Question: I am currently unable to authorize users using AWS iOS SDK V2 using Facebook and Google+ as the provider.
I'm not sure if its my setup on the AWS Developer Console, or whether its the code.
This is the role policy for the identity pools:
'''
{
"Version": "2012-10-17",
"Statement": [{
"Action": [
"mobileanalytics:PutEvents",
"cognito-sync:*"
],
"Effect": "Allow",
"Resource": ["*"]
}]
'''
I do receive an unauthorized Cognito ID but when I try to use either Facebook or Google+ provider authentication, it does not work.

Once the Facebook login returns I can successfully use the user properties to extract the profile picture, name and email address. I then get the token (yes it is a very long string of characters) from the Facebook session and use it in the deviceID class:
'''
- (void)loginViewFetchedUserInfo:(FBLoginView *)loginView
user:(id<FBGraphUser>)user {
//Populate viewcontoller with Facebook data
self.profilePictureView.profileID = user.id;
NSRange range = [user.name rangeOfString:@" "];
self.firstName.text = [user.name substringToIndex:range.location];
self.lastName.text = [user.name substringFromIndex:range.location+1];
self.emailAddress.text = [user objectForKey:@"email"];
//Get Facebook token, set then get Cognito device ID - in DeviceId class
NSString *token = FBSession.activeSession.accessTokenData.accessToken;
DeviceId *myDeviceId = [DeviceId sharedInstance];
cognitoDeviceId = [myDeviceId setFacebookToken:token];
'''
}
The DeviceID class implementation is shown below:
'''
#import "DeviceId.h"
#import <AWSiOSSDKv2/AWSCore.h>
#import <AWSCognitoSync/Cognito.h>
@implementation DeviceId
static NSString *cognitoId;
static DeviceId *_sharedInstance;
static AWSCognitoCredentialsProvider *credentialsProvider;
static AWSServiceConfiguration *configuration;
+ (DeviceId *) sharedInstance
{
if (!_sharedInstance)
{
_sharedInstance = [[DeviceId alloc] init];
}
return _sharedInstance;
}
- (NSString *) getDeviceId
{
return cognitoId;
}
- (void) setDeviceId
{
/*
* AWS Cognito
*/
credentialsProvider = [AWSCognitoCredentialsProvider
credentialsWithRegionType:AWSRegionUSEast1
accountId:@"(accountID"
identityPoolId:@"(identityPool)"
unauthRoleArn:@"arn:aws:iam::(accountID):role/Cognito_(app)UsersUnauth_DefaultRole"
authRoleArn:@"arn:aws:iam::(accountID):role/Cognito_(app)UsersAuth_DefaultRole"];
configuration = [AWSServiceConfiguration configurationWithRegion:AWSRegionUSEast1
credentialsProvider:credentialsProvider];
[AWSServiceManager defaultServiceManager].defaultServiceConfiguration = configuration;
// Retrieve the cognito ID.
cognitoId = credentialsProvider.identityId;
if (!cognitoId) {
UIAlertView *alert = [[UIAlertView alloc] initWithTitle:@"Identification Error"
message:@"Error on User Account."
delegate:nil
cancelButtonTitle:@"OK"
otherButtonTitles:nil];
[alert show];
}
}
-(NSString *)setFacebookToken:(NSString*)token {
credentialsProvider.logins = @{ @(AWSCognitoLoginProviderKeyFacebook): token };
[self setDeviceId];
return cognitoId;
}
-(NSString *)setGooglePlusToken:(NSString*)token {
credentialsProvider.logins = @{ @(AWSCognitoLoginProviderKeyGoogle): token };
[self setDeviceId];
return cognitoId;
}
@end
'''
I get no error message and the dashboard above never shows an authenticated user. The CognitoID never changes its value. Can someone tell me where the issue is?
'''
#import "DeviceId.h"
#import <AWSiOSSDKv2/AWSCore.h>
#import <AWSCognitoSync/Cognito.h>
@implementation DeviceId
{
__block NSString *tempCognitoId;
}
static NSString *cognitoId;
static DeviceId *_sharedInstance;
static AWSCognitoCredentialsProvider *credentialsProvider;
static AWSServiceConfiguration *configuration;
+ (DeviceId *) sharedInstance
{
if (!_sharedInstance)
{
_sharedInstance = [[DeviceId alloc] init];
}
return _sharedInstance;
}
- (NSString *) getDeviceId
{
return cognitoId;
}
- (void) setDeviceId
{
/*
* AWS Cognito
*/
credentialsProvider = [AWSCognitoCredentialsProvider
credentialsWithRegionType:AWSRegionUSEast1
identityPoolId:@"Identity Pool ID"];
configuration = [AWSServiceConfiguration
configurationWithRegion:AWSRegionUSEast1
credentialsProvider:credentialsProvider];
[AWSServiceManager defaultServiceManager].defaultServiceConfiguration = configuration;
BFTask *taskIdentity = [[credentialsProvider refresh] continueWithBlock:^id(BFTask *task){
if (task.error == nil)
{
tempCognitoId = credentialsProvider.identityId;
NSLog(@"cognitoId: %@", cognitoId);
}
else
{
NSLog(@"Error : %@", task.error);
}
return nil;
}];
[taskIdentity waitUntilFinished];
cognitoId = tempCognitoId;
}
-(NSString *)setFacebookToken:(NSString*)token {
credentialsProvider.logins = @{ @(AWSCognitoLoginProviderKeyFacebook): token };
BFTask *taskIdentity = [[credentialsProvider refresh] continueWithBlock:^id(BFTask *task){
if (task.error == nil)
{
tempCognitoId = credentialsProvider.identityId;
NSLog(@"cognitoId: %@", tempCognitoId);
}
else
{
NSLog(@"Error : %@", task.error);
}
return nil;
}];
[taskIdentity waitUntilFinished];
cognitoId = tempCognitoId;
return cognitoId;
}
-(NSString *)setGooglePlusToken:(NSString*)token {
credentialsProvider.logins = @{ @(AWSCognitoLoginProviderKeyGoogle): token };
BFTask *taskIdentity = [[credentialsProvider getIdentityId] continueWithBlock:^id(BFTask *task){
if (task.error == nil)
{
tempCognitoId = credentialsProvider.identityId;
NSLog(@"cognitoId: %@", tempCognitoId);
}
else
{
NSLog(@"Error : %@", task.error);
}
return nil;
}];
[taskIdentity waitUntilFinished];
cognitoId = tempCognitoId;
return cognitoId;
}
@end
'''
I do realize that some may consider waiting for completion is bad practice but I need to be sure for testing purposes that cognitoId is returned "synchronously". After modifying the Facebook App ID, using this method the cognitoID is returned.
'''
- (void)finishedWithAuth:(GTMOAuth2Authentication *)auth
error:(NSError *)error {
if (error) {
_signInAuthStatus.text =
[NSString stringWithFormat:@"Status: Authentication error: %@", error];
NSLog(@"%@", error);
return;
}
NSString *idToken = [auth.parameters objectForKey:@"id_token"];
DeviceId *myDeviceId = [DeviceId sharedInstance];
[myDeviceId setGooglePlusToken:idToken];
}
'''
The NSLog error prints: Error Domain=com.google.GooglePlusPlatform Code=-1 "The operation couldn't be completed. (com.google.HTTPStatus error 400.)" The API & Auth Product Name and Current Email Address appear to be correct on the console.
'''
AWSCognito *syncClient = [AWSCognito defaultCognito];
AWSCognitoDataset *dataset = [syncClient openOrCreateDataset:@"myDataSet"];
NSString *fullName = [dataset stringForKey:@"name"];
'''
Fails on the first line with the error:
*** Terminating app due to uncaught exception 'NSInvalidArgumentException', reason: '+[AWSEndpoint endpointWithRegion:service:]: unrecognized selector sent to class
Any help on these additional errors is appreciated.
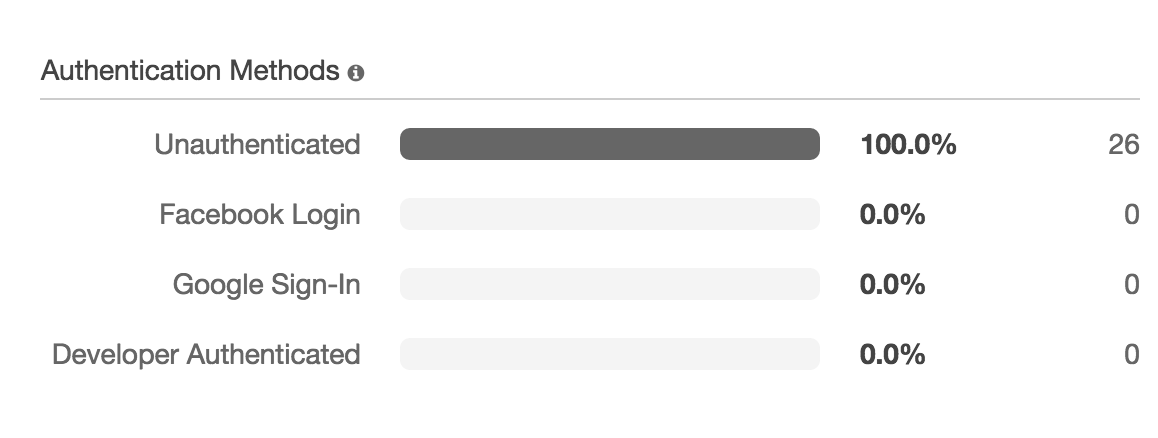
Answer: A common cause for the issue you described with
Error Domain=com.google.GooglePlusPlatform Code=-1 "The operation couldn't be completed. (com.google.HTTPStatus error 400.)
Is described in <URL>. I'd double check that you have the product name and email address entered. Additionally, I believe you have to re-create the OAuth credentials after entering this data, so if you hadn't yet done that, it may be worth trying.
Finally, check that you're using the web server API key, the iOS client key.